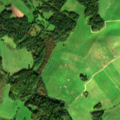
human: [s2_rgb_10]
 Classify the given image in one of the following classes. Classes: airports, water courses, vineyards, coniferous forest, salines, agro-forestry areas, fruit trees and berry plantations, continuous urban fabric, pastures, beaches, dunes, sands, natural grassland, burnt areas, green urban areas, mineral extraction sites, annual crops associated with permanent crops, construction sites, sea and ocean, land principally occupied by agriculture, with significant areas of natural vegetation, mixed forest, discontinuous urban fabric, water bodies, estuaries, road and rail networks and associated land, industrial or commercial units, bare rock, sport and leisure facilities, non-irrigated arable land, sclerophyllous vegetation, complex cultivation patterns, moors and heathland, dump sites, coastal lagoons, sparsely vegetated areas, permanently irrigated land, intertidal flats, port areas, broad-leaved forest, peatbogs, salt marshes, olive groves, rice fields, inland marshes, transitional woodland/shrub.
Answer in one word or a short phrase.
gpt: non-irrigated arable land, pastures, land principally occupied by agriculture, with significant areas of natural vegetation, broad-leaved forest, coniferous forest